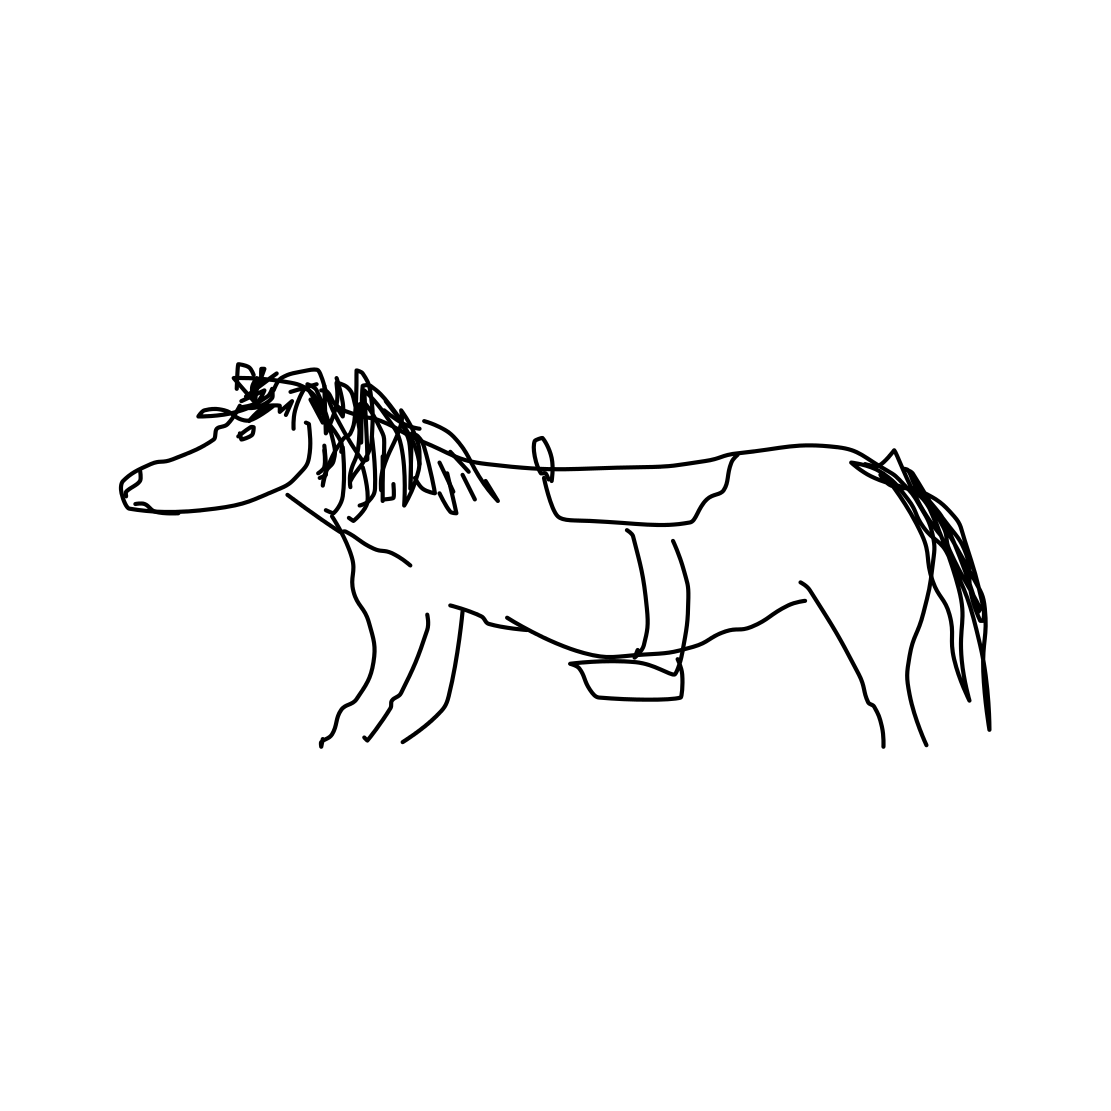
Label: horse